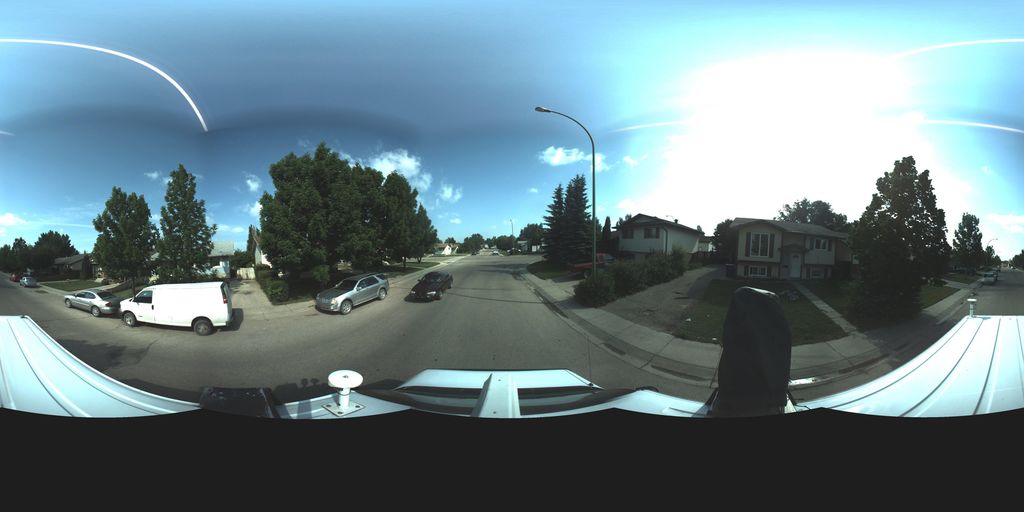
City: saskatoon